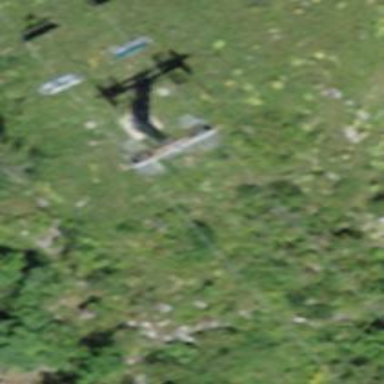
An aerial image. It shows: Pylon for aerialway.